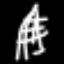
Label: The Eiffel Tower